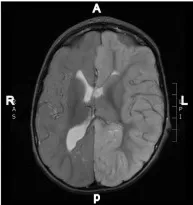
Representative MRI images. (B) T2-weighted axial brain MRI done on day 2 of the hospital admission showing diffuse increased T2 signal intensity throughout the left hemispheric gray matter.
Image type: radiology (mri)